Question: I have an entity that has so many properties and the customer wants to add more later and may delete some too
he may add or delete whenever he want
So I did this

but now when I need to add or delete I need to change 3 tables and add constraints
-
How would you solve this?
- note:- attribute are more than 40 and may be ether numeric or strings- I may not delete attributes so often
Edit: something I forgot to mention about attributeValues is I need to select on of the old values that already inserted or add new
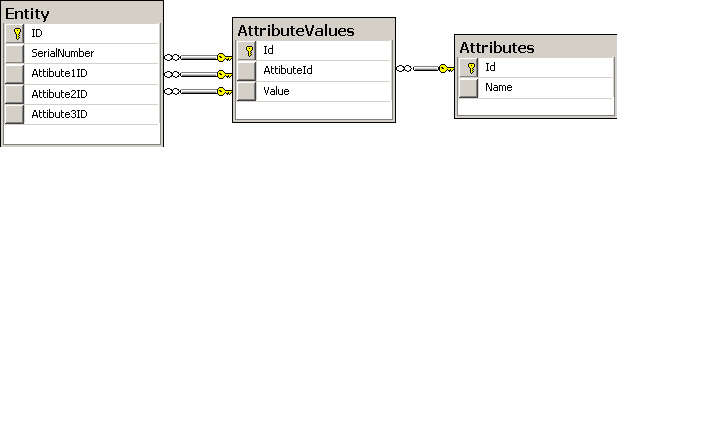
Answer: > now when i need to add or delete i need to change 3 tables and add constraints
Yep. That's one of the pitfalls of <URL> designs. Actually; that's one of the smaller pitfalls; wait until you have to write some reports or run a complex query.
But, if that's what the customer wants...
Generally, EAV designs are only appropriate when the number of possible attribute values is large, but the number of actual values is small. The canonical example is medical patient records, where the number of possible symptoms that a patient might have is very large, but the number of actual symptoms is probably comparatively small.
Note that the leftmost table in your design is wrong; instead of fields like 'attribute1', 'attribute2', there should be a linking table in between your leftmost and center tables, creating a many-to-many relationship.